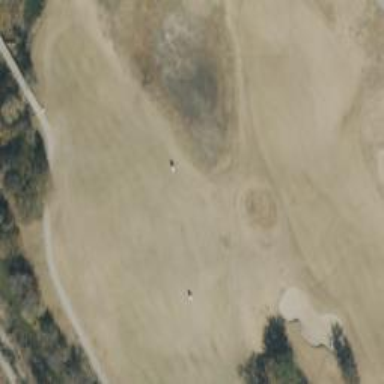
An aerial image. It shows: View of golf hole.